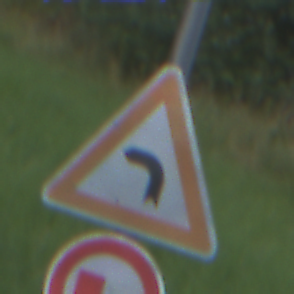
Verkehrszeichen: KurveLinks
Zusatzzeichen unten: UeberholverbotKraftfahrzeuge
Umgebung: Outdoor, Nature
Tageszeit: MorningAfternoon
Wetter: PartlyCloudy
Licht: Natural
Jahreszeit: NotSpecified
Kontrast: MediumContrast